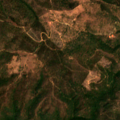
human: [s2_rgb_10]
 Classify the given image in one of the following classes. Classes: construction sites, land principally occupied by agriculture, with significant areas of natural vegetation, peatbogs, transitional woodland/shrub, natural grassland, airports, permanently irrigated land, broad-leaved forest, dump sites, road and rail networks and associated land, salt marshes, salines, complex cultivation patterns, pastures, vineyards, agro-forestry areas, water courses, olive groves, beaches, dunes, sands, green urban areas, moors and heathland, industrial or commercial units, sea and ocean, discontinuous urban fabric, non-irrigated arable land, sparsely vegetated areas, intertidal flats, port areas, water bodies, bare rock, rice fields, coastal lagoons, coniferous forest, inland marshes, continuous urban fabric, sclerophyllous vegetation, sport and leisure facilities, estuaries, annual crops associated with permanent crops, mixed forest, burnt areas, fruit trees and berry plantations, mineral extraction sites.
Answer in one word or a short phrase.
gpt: broad-leaved forest, mixed forest, transitional woodland/shrub